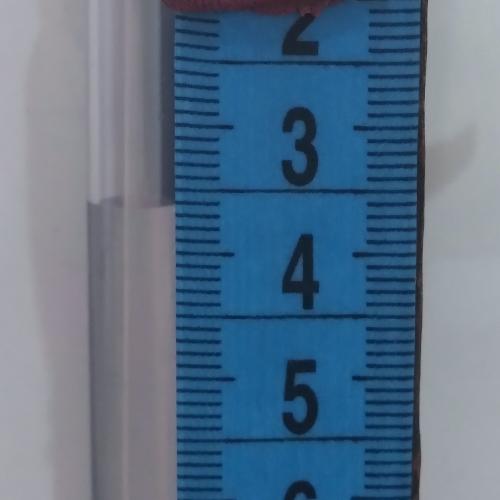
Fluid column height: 3.6 cm